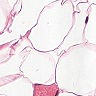
Metastatic tissue present: no